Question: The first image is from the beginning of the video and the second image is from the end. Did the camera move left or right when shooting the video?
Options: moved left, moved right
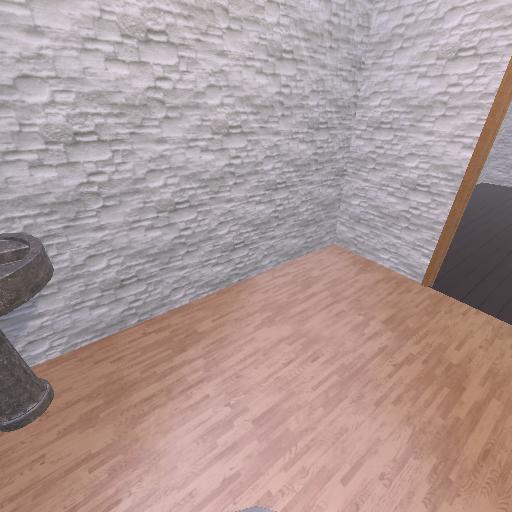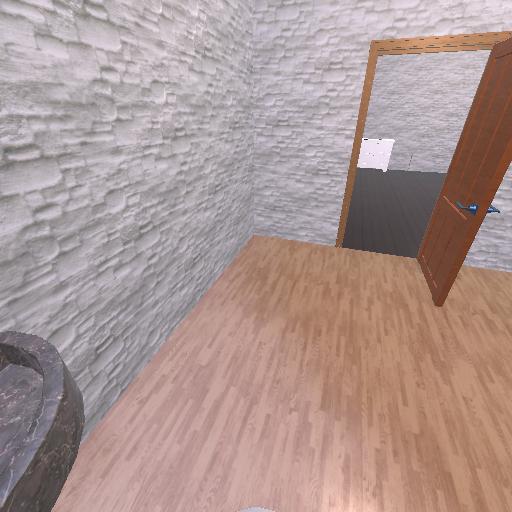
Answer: moved left